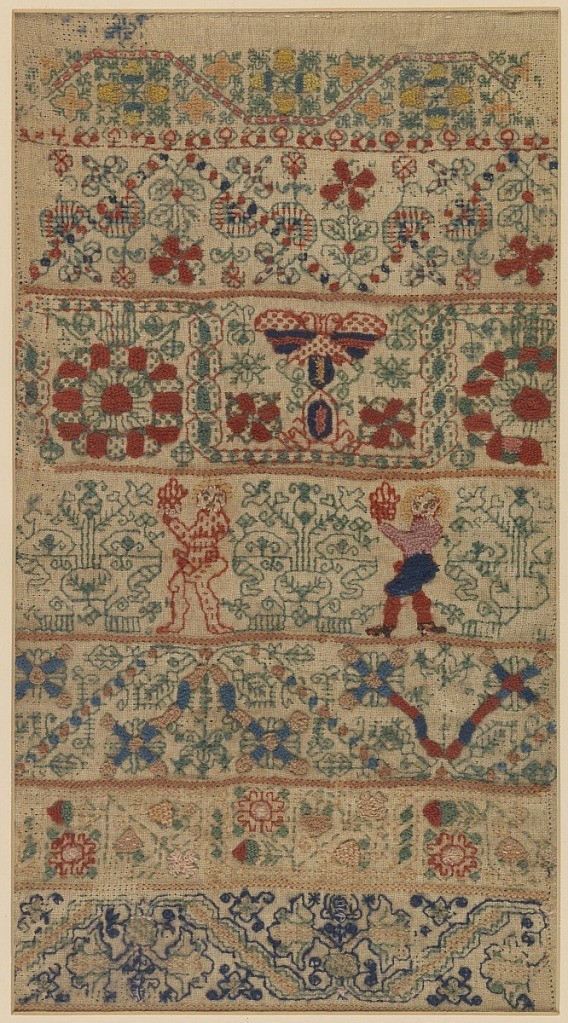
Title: Sampler
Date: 17th century
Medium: wool embroidery on linen foundation Technique: embroidered on plain weave
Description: Rectangular sampler of highly stylized floral vine pattern bands, worked in brightly colored wools on a linen ground. One of the bands has two male figures.